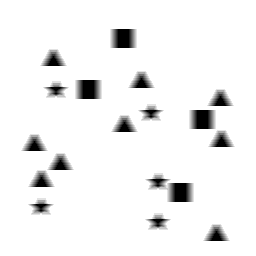
Squares: 4
Triangles: 9
Stars: 5
Total shapes: 18